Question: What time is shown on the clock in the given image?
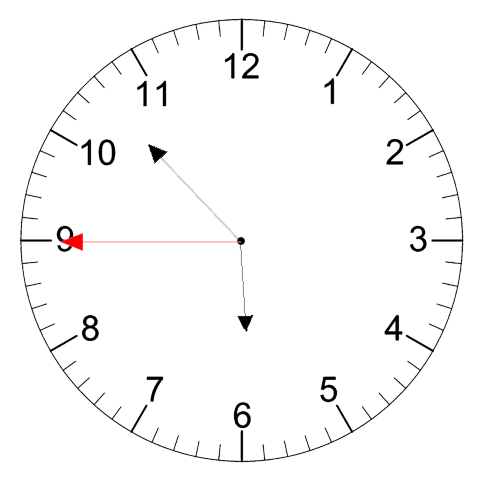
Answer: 05:52:45